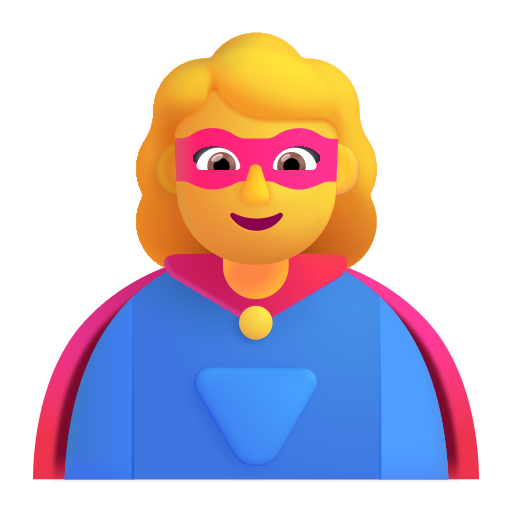
woman superhero color default